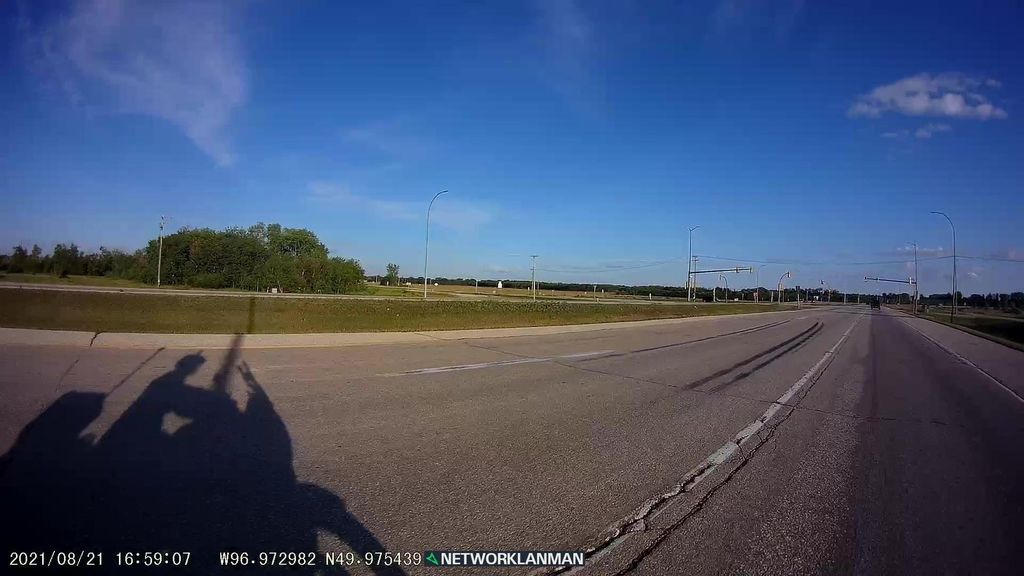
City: winnipeg